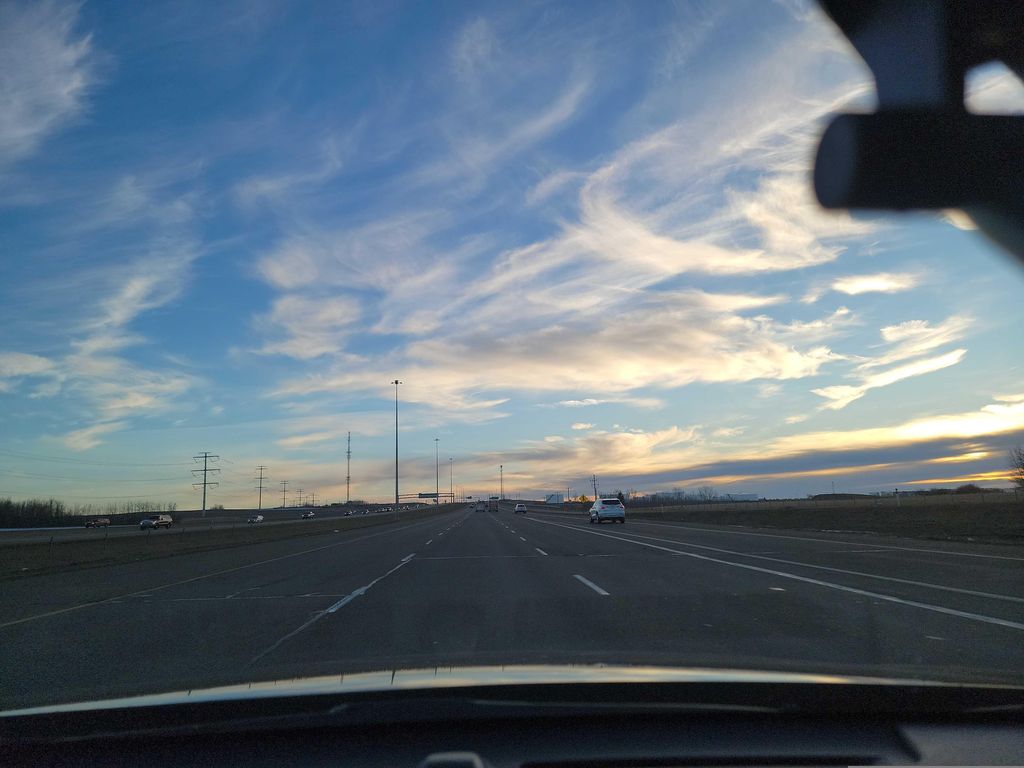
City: edmonton